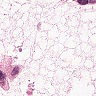
Metastatic tissue present: yes